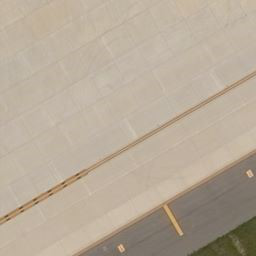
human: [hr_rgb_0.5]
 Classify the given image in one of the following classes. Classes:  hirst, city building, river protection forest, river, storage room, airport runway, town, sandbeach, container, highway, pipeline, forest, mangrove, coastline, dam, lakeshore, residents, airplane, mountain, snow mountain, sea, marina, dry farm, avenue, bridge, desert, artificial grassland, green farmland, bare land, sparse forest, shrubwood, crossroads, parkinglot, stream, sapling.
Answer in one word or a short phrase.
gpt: airport runway